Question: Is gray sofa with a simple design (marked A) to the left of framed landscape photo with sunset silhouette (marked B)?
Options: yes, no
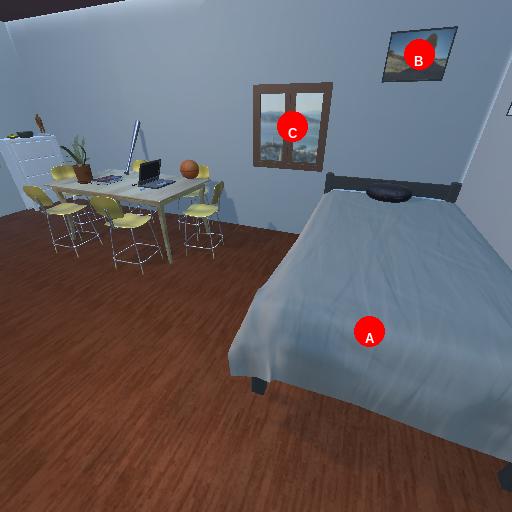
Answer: yes